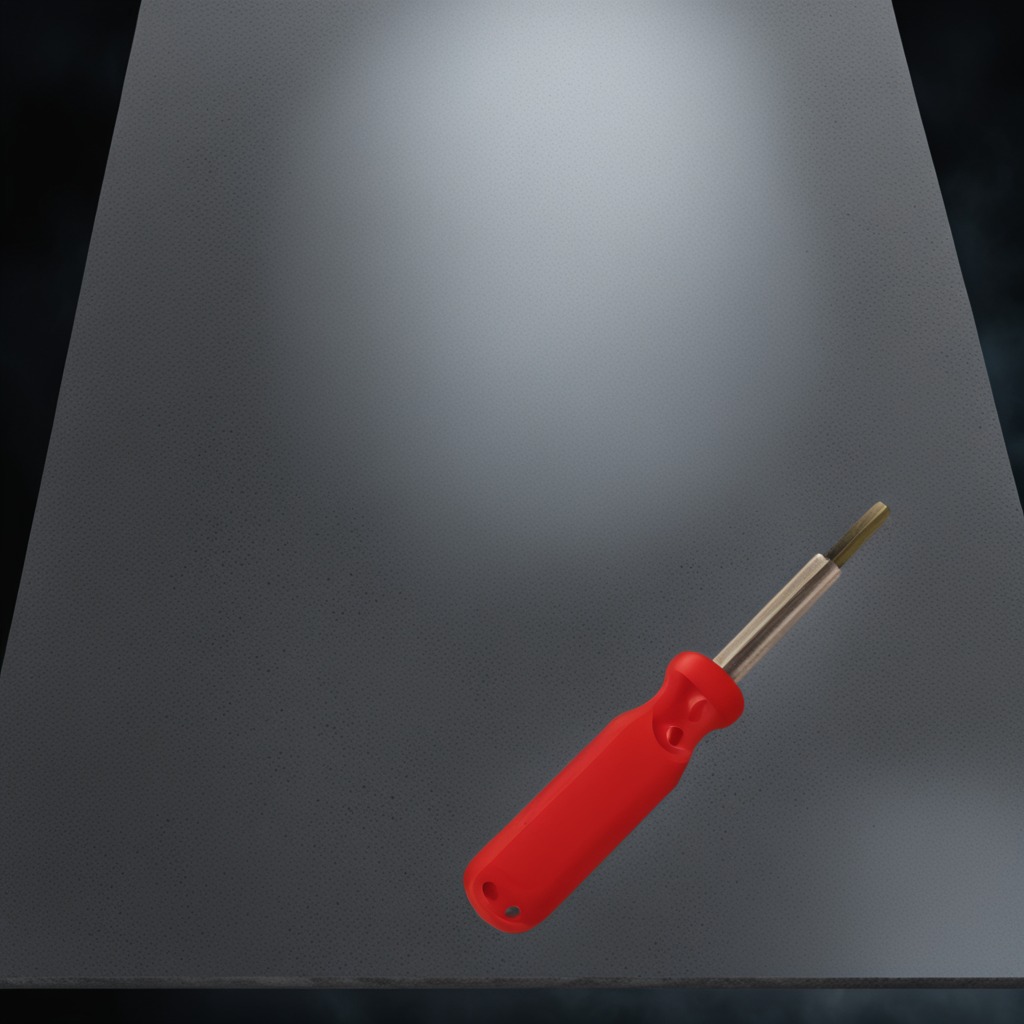
A screwdriver is lying on the clean granite table inside a workshop at night.